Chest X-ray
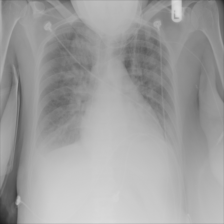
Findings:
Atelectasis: negative
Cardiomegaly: negative
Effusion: negative
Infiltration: positive
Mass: negative
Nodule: negative
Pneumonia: negative
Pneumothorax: negative
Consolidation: negative
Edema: negative
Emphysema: negative
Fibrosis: negative
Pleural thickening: negative
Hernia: negative